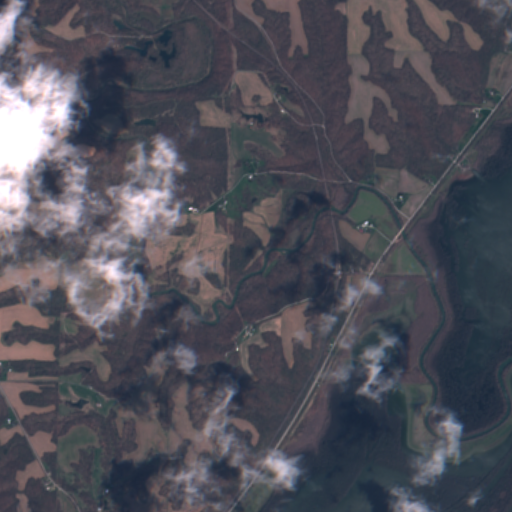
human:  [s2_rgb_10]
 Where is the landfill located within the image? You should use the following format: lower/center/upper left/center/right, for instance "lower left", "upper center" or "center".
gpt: There is no landfill in the image.